Aerial crown-view tile of a tropical tree (Barro Colorado Island, Panama), acquired 20241216:
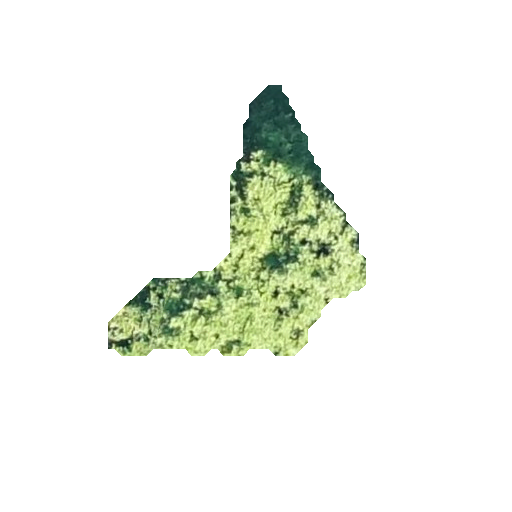
Species: Alseis blackiana
GBIF accepted scientific name: Alseis blackiana
Crown area: 46.6 m²